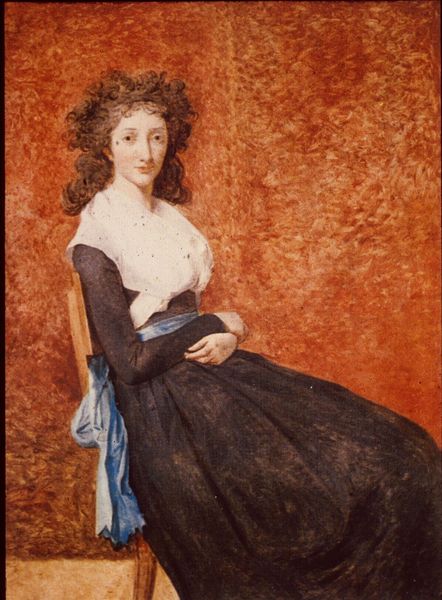
Titel: Portrait de Louise Trudaine (oder Mme Chalgrin)
Künstler: Jacques Louis David
Standort: Paris
Institution: Musée du Louvre
Schlagwörter: blau, dunkel, gemälde, hand, schatten, weiß, aquarell, mädchen, ocker, sitzen, braun, brust, busen, finger, frau, frisur, grau, haar, hell, hintergrund, holz, kleid, licht, mund, nase, orange, raum, schwarz, stuhl, zimmer, blick, dame, gürtel, rot, schal, tuch, beige, rock, schleife, hemd, jung, wand, arm, arme, augen, band, blass, bluse, falten, faru, gesicht, halten, inkarnat, knoten, kragen, lang, mensch, spitze, bildnis, hals, holzstuhl, hände, innenraum, portrait, porträt, öl, schlank, boden, auge, gewand, haare, pose, sessel, sitzend, stoff, innen, klassizismus, england, frontal, kinn, kontrast, lippen, locke, locken, scheitel, schulter, schultern, seide, hellblau, mähne, schwanz, schärpe, taille, bein, wangen, liegen, lehne, sitz, mieder, farbe, barun, einfach, falte, tapete, symmetrie, brauen, pupillen, sitzt, stuhllehne, roch, bauch, faltenwurf, allein, rüschen, ellenbogen, knie, schwanger, dreiviertelprofil, dünn, fallen, striche, frottage, französin, ellebogen, lockig, wei0, ganzfigur, biedermeier, verschränkt, maserung, stuhlbein, hüfte, rotbraun, viertelprofil, rötlich, flimmern, flirren, zugewandt, lock, schüchtern, teuer, david, drehung, bau, bauschig, schönheitsfleck, geknotet, sitzportrait, sitzporträt, schlaufe, gekreuzt, überkreuzt, brünette, muttermal, schützen, gegürtet, sitzende frau, changierend, wallend, mase, leberfleck, kreuzen, wischtechnik, bilsnis, nase mund, zurückgelehnt, muind, abgefüllt, boring, farbea, mittelstand, frauendarstellung, marie antroinette, stufl, dame+schleife